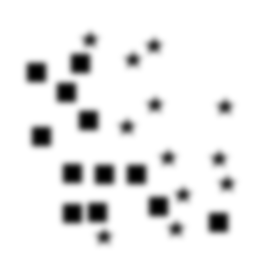
Squares: 12
Triangles: 0
Stars: 12
Total shapes: 24